Brain MRI, t2w sequence, axial 2D slice.
Patient: age 33, sex F, weight 95 kg, height 1.95 m
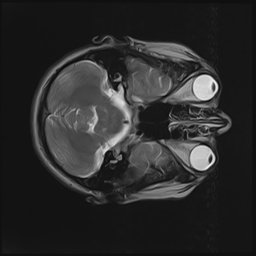